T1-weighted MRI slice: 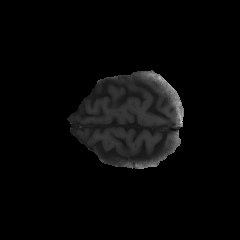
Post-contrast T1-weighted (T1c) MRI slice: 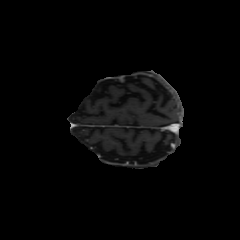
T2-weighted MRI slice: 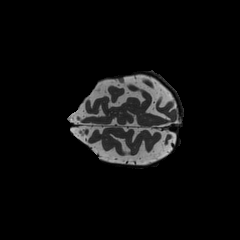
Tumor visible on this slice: no